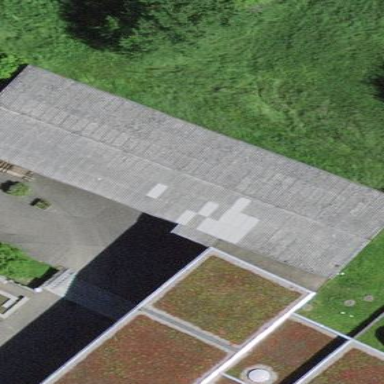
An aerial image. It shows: Kindergarten building.